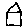
Label: house